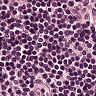
Metastatic tissue present: no